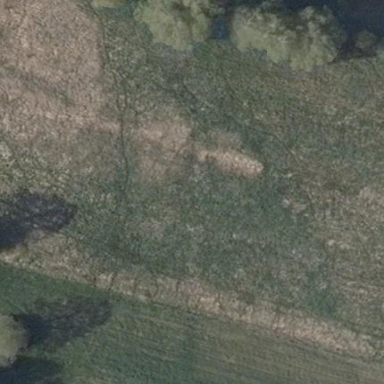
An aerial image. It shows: Beautiful meadow.